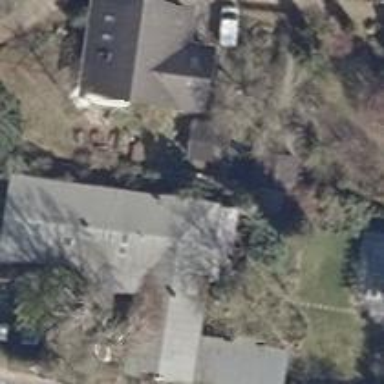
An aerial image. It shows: Detached building.